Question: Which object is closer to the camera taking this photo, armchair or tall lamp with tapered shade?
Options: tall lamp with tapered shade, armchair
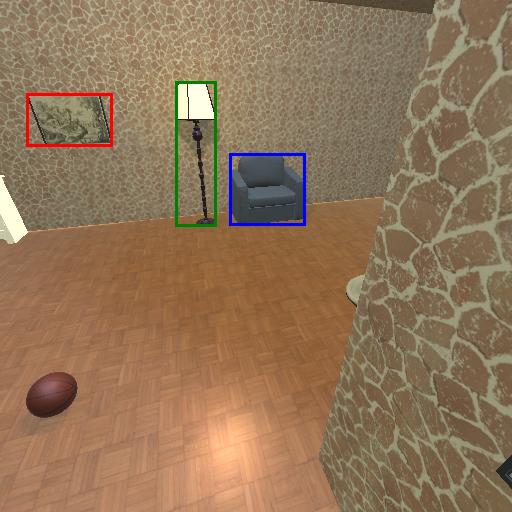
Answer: tall lamp with tapered shade